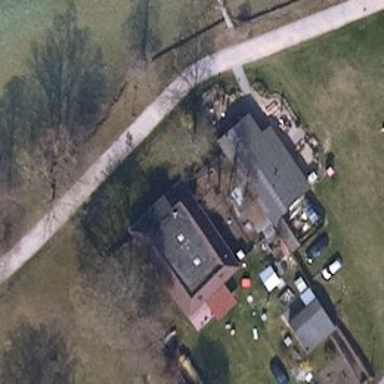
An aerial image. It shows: Simple house.